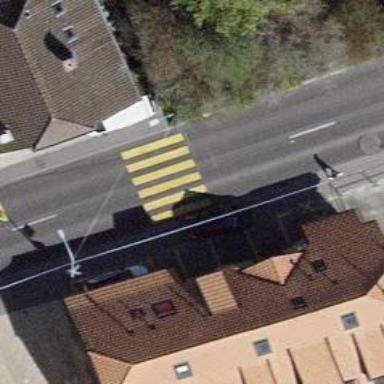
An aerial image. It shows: Marked crossing on the road.